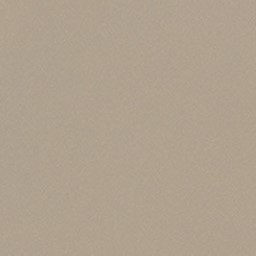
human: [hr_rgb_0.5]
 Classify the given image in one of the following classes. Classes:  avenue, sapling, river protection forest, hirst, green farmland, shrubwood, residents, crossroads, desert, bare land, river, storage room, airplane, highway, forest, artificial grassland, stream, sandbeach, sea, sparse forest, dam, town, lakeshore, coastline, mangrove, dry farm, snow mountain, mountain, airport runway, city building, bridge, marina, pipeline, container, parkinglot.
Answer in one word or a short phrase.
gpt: desert